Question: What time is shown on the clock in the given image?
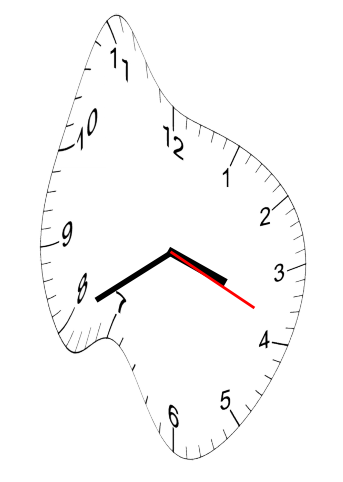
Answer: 03:40:19